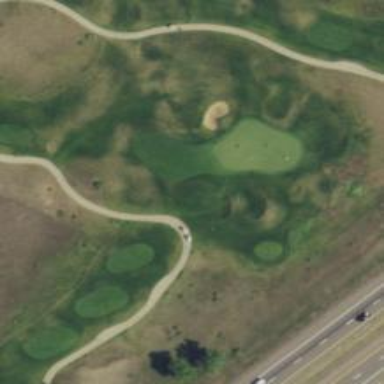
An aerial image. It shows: View of golf hole.